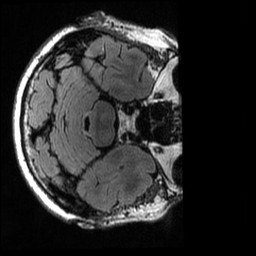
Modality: T2w
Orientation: axial
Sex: female
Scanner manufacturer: ge
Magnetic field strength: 3 T
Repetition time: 6 s
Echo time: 0.1265 s